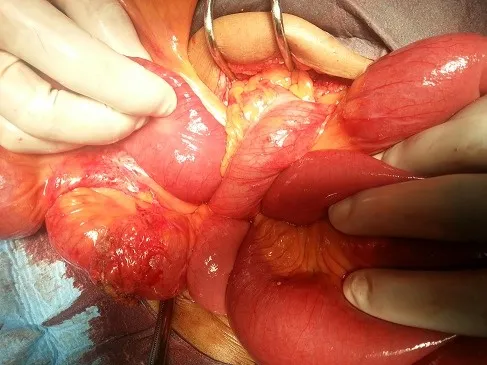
Intra operative findings of herniated small bowel through the sigmoid mesocolon (transmesosigmoid).
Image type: medical_photograph (other_medical_photograph)